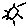
Label: sun